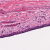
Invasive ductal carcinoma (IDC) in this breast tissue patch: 0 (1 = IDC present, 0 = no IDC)